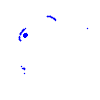
Particle: kaon